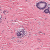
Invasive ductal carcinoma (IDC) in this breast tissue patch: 0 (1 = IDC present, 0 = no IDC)